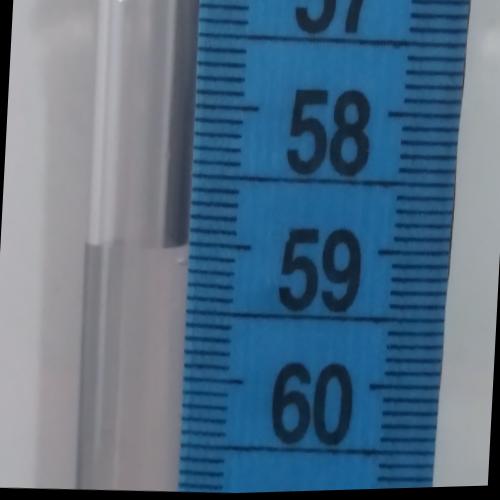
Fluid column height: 59.0 cm